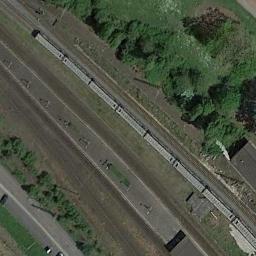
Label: railway